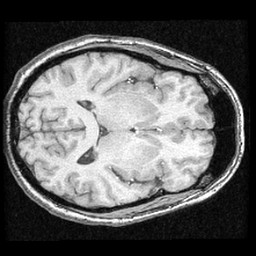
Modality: T1w
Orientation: axial
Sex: male
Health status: ill
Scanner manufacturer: ge
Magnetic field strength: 1.5 T
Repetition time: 21 s
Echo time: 0.008 s